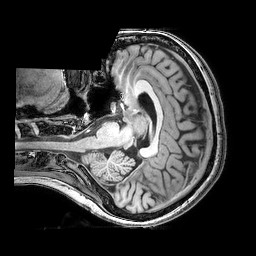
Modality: T1w
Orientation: axial
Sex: female
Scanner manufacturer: philips
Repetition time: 0.008158 s
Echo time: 0.00376 s